Interaction volume radius: 10 \u00c5
Interaction volume height: 30 \u00c5
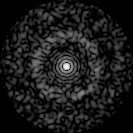
Disorder parameter: 0.8131